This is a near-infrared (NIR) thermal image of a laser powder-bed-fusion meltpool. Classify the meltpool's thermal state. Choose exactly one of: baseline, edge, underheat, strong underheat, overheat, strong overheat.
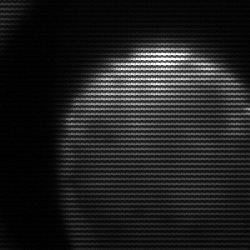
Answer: edge